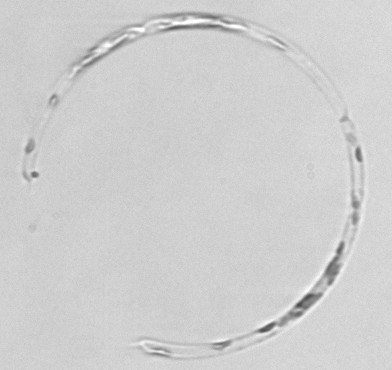
Label: Guinardia_striata